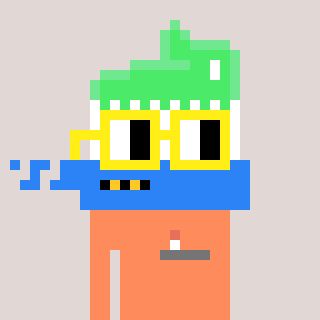
a pixel art character with square yellow glasses, a toothbrush-shaped head and a peachy-colored body on a warm background